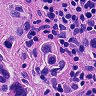
Metastatic tissue present: yes